Question: I want to have 2 buttons at the bottom of my each post like that:

I need suggestions how could I achieve that. I tried django-vote library, but it does not work for me.
My code:
'''
<--template.html-->
<div class="post-bottom overflow">
<ul class="nav navbar-nav post-nav">
<li><a href="#"><i class="fa fa-tag"></i>0 Creative</a></li>
<li><a href="#"><i class="fa fa-heart"></i>32 Love</a></li>
</ul>
</div>
'''
_
'''
###**VIEWS.PY**###
class IndexView(generic.ListView):
template_name = 'web_serv/index.html'
context_object_name = 'post_list'
paginate_by = 10
def get_queryset(self):
queryset = Post.objects.all()
if self.request.GET.get('category'):
queryset = queryset.filter(category=self.request.GET.get('category', ''))
return queryset
def get_context_data(self, **kwargs):
context = super(IndexView, self).get_context_data(**kwargs)
context['category_list'] = Category.objects.all()
return context
'''
_
'''
#models.py#
class Post(VoteModel, models.Model):
title = models.CharField(max_length=200)
author = models.CharField(max_length=40)
category = models.ForeignKey(Category)
picture = ImageWithThumbsField(sizes=((850, 400), (66, 66)))
content = models.TextField()
created_date = models.DateTimeField(default=timezone.now)
class Meta:
ordering = ['-created_date']
def __str__(self):
return self.title + ' - ' + str(self.created_date.date())
'''
Any suggestions are welcome :)
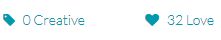
Answer: What you are asking is a bit of work, so here's the rough outline. You can duplicate 'PostLove' if you want to add a 'PostCreative' as well.
'''
class PostLove(models.Model):
user = models.ManyToManyField(settings.AUTH_USER_MODEL, blank=True, related_name='postlovesAsUser')
post = models.ForeignKey(Post, on_delete=models.CASCADE, related_name='postlovesAsPost')
total_loves = models.IntegerField(default=0)
def __str__(self):
return '{0}'.format(self.post.title)
'''
'''
class PostLoveView(View):
def post(self, request):
data = {}
user = request.user
post_id = int(request.POST['post_id'])
post = get_object_or_404(Post, id=post_id)
loved, created = PostLove.objects.get_or_create(post=post)
user_loved = get_object_or_none(PostLove, user=user, post=post)
if user_loved:
loved.user.remove(user)
PostLove.objects.filter(post=post).update(total_loves=F('total_loves')-1)
data['success'] = 'unloved'
else:
loved.user.add(user)
PostLove.objects.filter(user=user, post=post).update(total_loves=F('total_loves')+1)
data['success'] = 'loved'
return JsonResponse(data)
'''
'''
url(r'^post-love/$', views.PostLoveView.as_view(), name='post_love'),
'''
'''
<div class="post-bottom overflow">
<ul class="nav navbar-nav post-nav">
<li><a href="#"><i class="fa fa-tag"></i>0 Creative</a></li>
<li><a id="love-button" data-post-id="{{ post.id }}" href="#"><i class="fa fa-heart"></i><span id="love-count">32</span> Love</a></li>
</ul>
</div>
'''
'''
$("#love-button").click(function(e) {
e.preventDefault();
var $this = $(this),
postID = $this.data('post-id'),
$totalLoves = $('#love-count'),
total = parseInt($totalLoves.html()),;
$.ajax({
type: "POST",
url: "{{ url 'post_love' }}",
data: {"post_id": postID}
})
.done(function(response) {
alert("Success")
var is_loved = JSON.parse(response)['success'];
if (is_loved == "loved") {
$totalLoves.html(total + 1);
} else if (is_loved = "unloved") {
$totalLoves.html(total - 1);
}
})
.fail(function() {
alert("Failure")
})
})
'''
You can then migrate your DB to create the new models and you should be done.